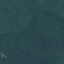
Land use / land cover class: Forest